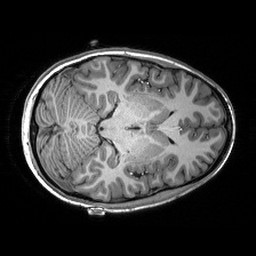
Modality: T1w
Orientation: axial
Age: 31
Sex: female
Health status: healthy
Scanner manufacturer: siemens
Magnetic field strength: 3 T
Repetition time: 2.53 s
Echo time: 0.00288 s